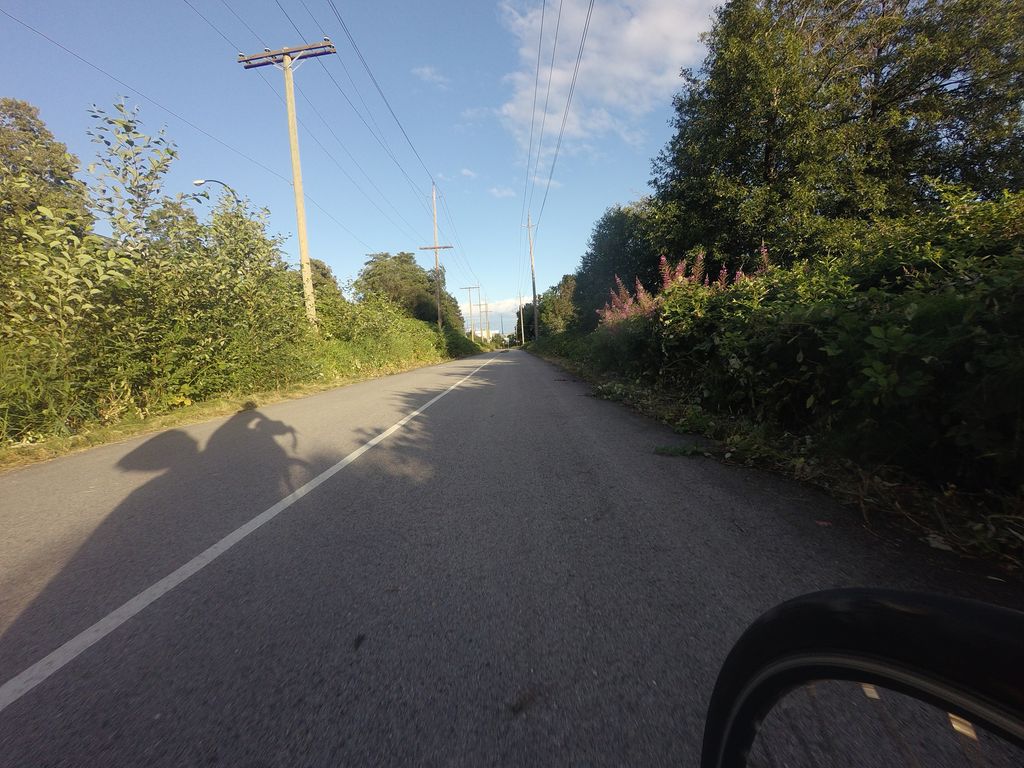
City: vancouver